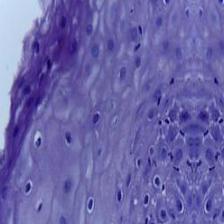
Diagnosis: Normal